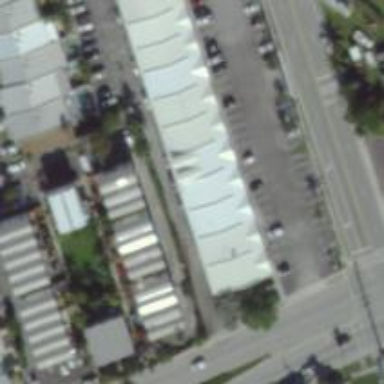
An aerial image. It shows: Veterinary facility.